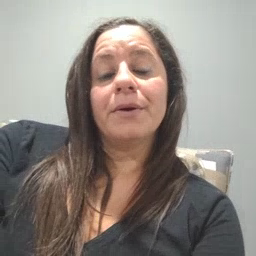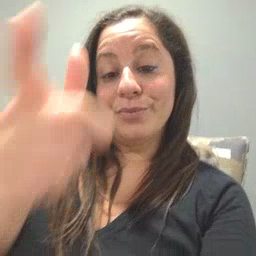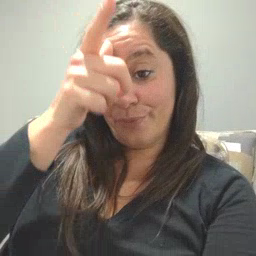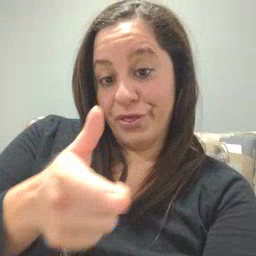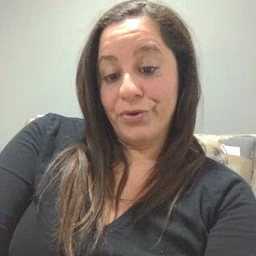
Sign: brother